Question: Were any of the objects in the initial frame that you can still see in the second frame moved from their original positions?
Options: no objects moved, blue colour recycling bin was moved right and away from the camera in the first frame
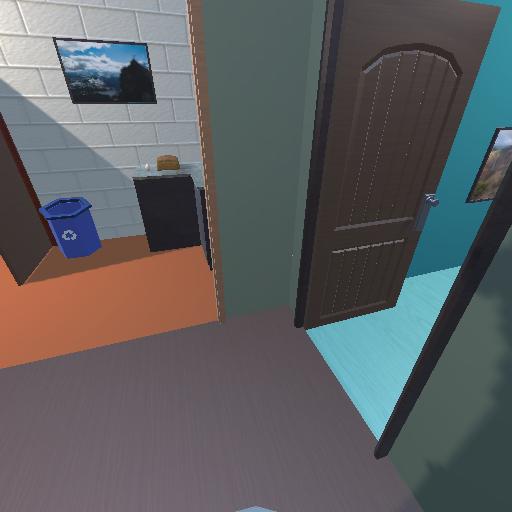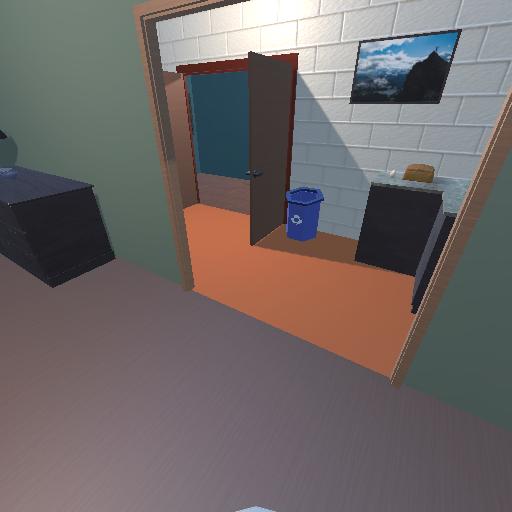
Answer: no objects moved